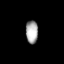
Tissue: lung
Cell type: Myeloid cells
Senescence score: 0.5447
Nuclear area (px): 275
Mean DAPI intensity: 167.538